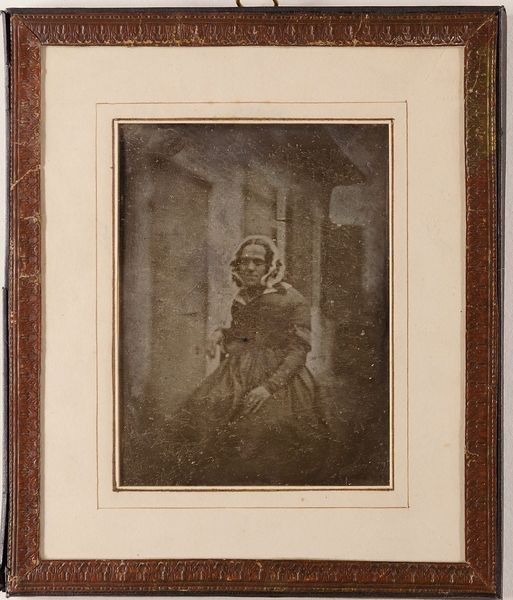
Titel: Frau Mary Ann Krüß, geb. Gabory (1795-1858) im Garten auf dem Grindelhof
Künstler: Andres Krüß
Standort: Hamburg
Institution: Museum für Kunst und Gewerbe Hamburg
Schlagwörter: frau, haube, portrait, figur, kopfbedeckung, foto, fotografie, photographie, photo, lichtbild, daguerreotypie, bildwerke, angewandte und bildende kunst, hessische systematik, porträt, porträtfotografie, porträtphotographie